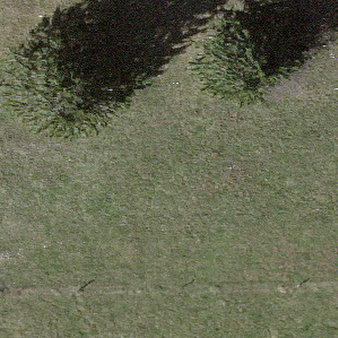
Label: other